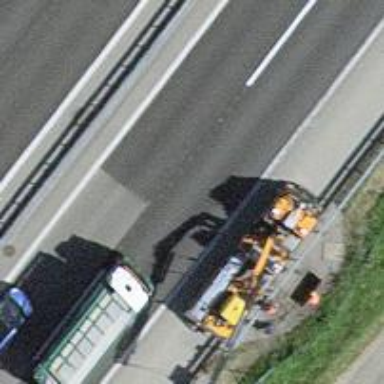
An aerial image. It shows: Asphalt motorway.